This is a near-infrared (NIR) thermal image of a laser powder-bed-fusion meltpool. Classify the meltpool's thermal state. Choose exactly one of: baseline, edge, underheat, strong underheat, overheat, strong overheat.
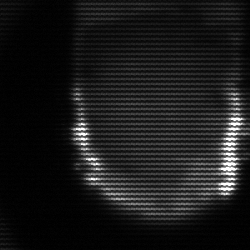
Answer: baseline